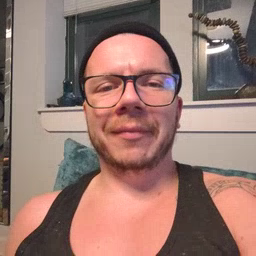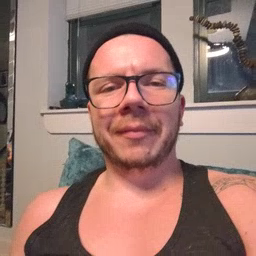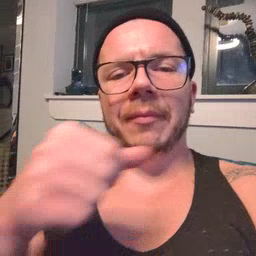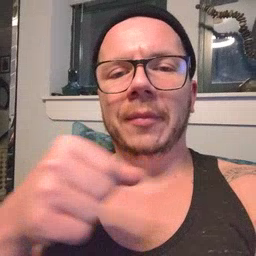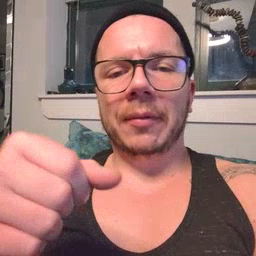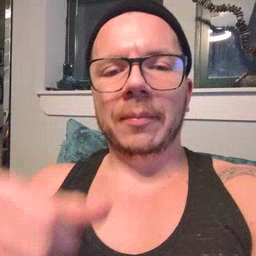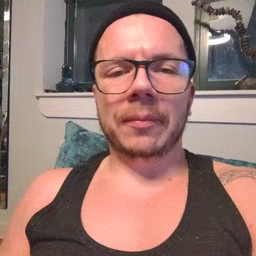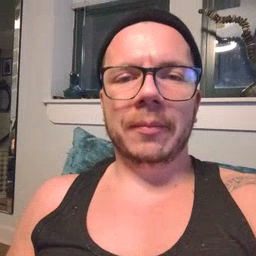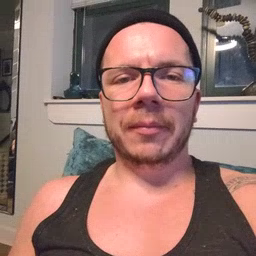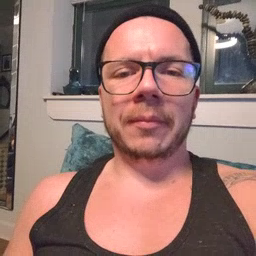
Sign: puzzle